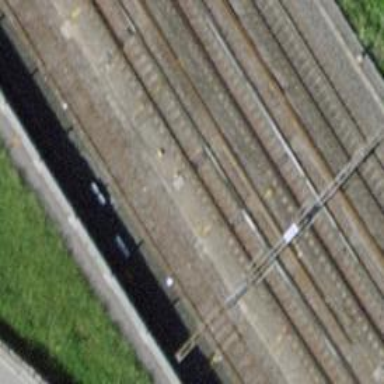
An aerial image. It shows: Railway switch.